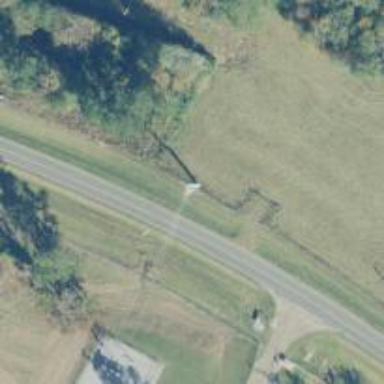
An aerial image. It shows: Power pole.